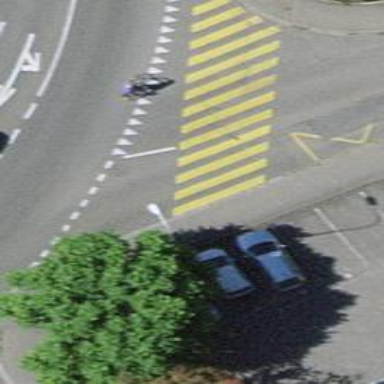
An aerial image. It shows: Zebra crossing on the road.